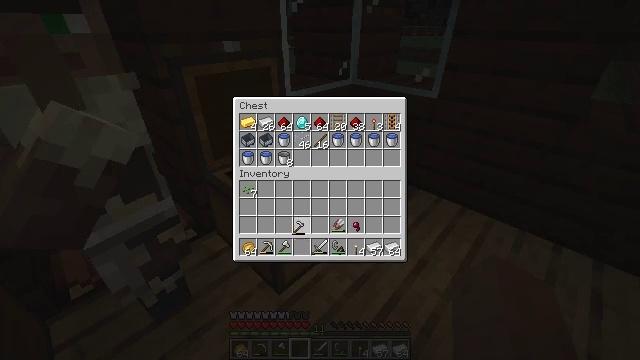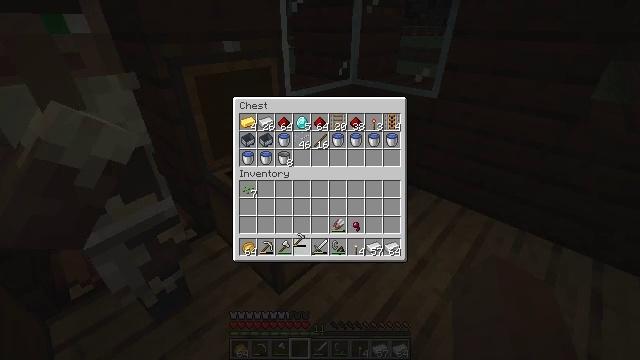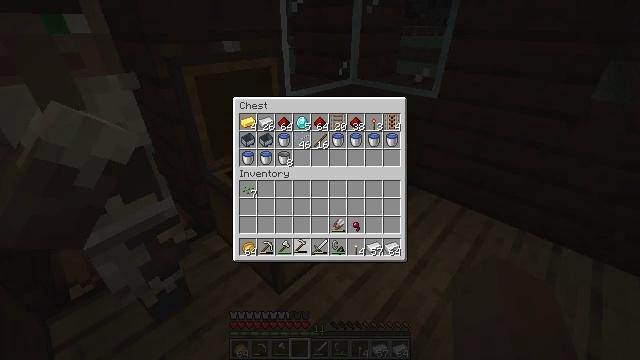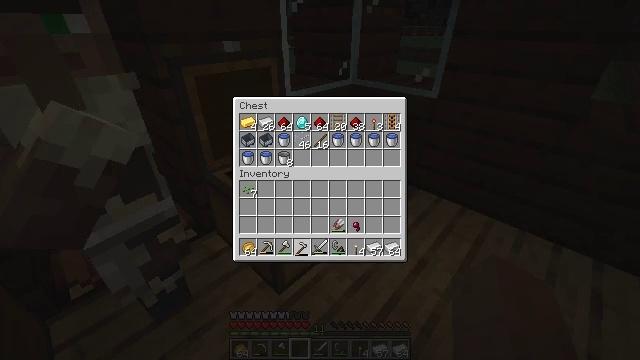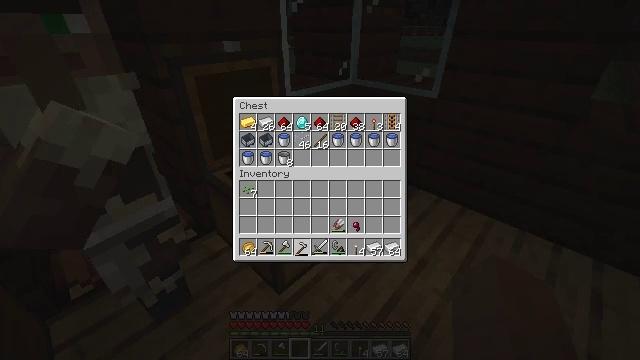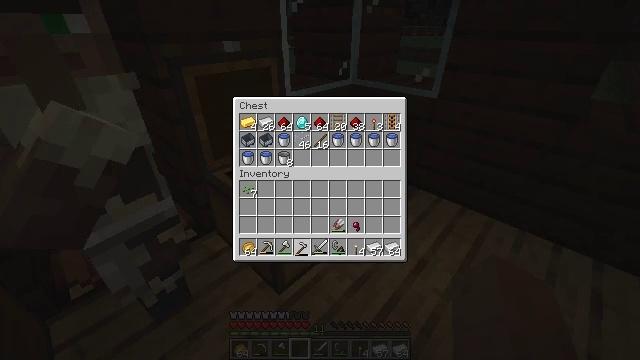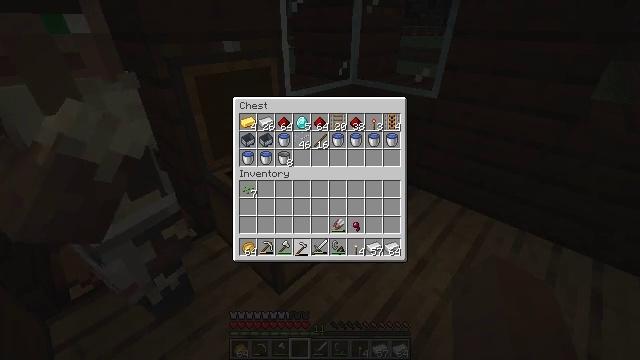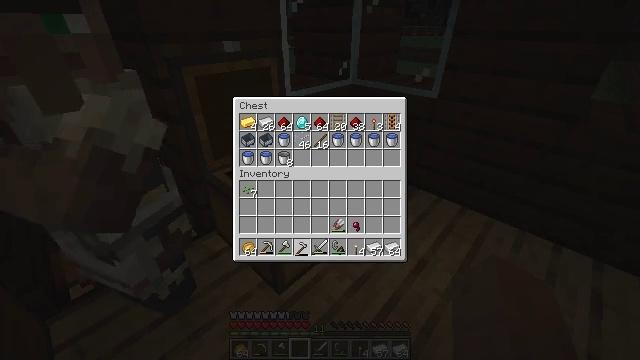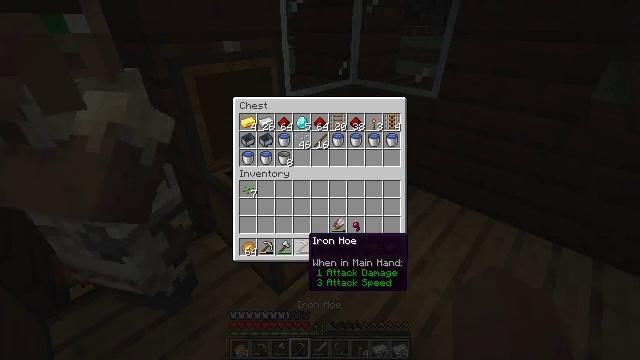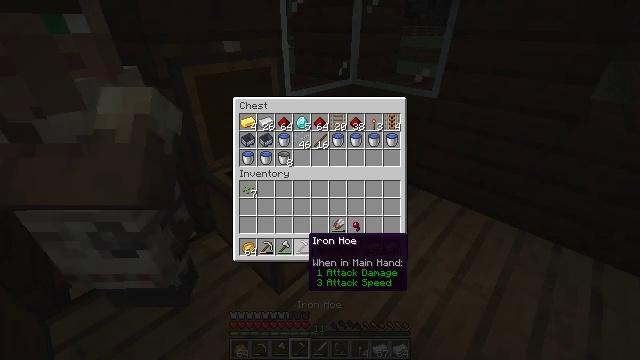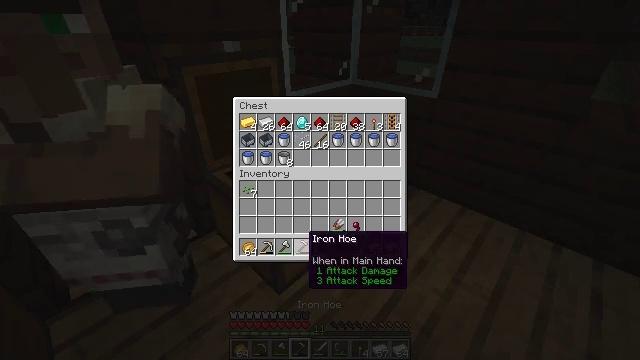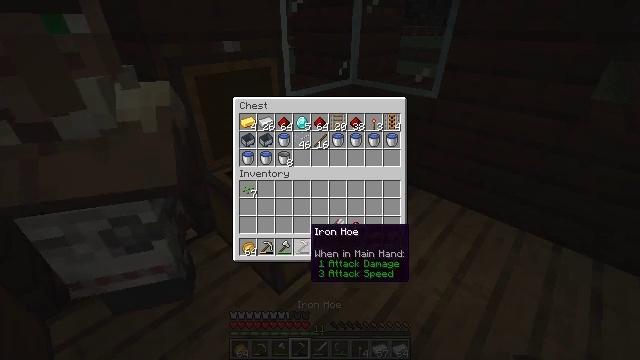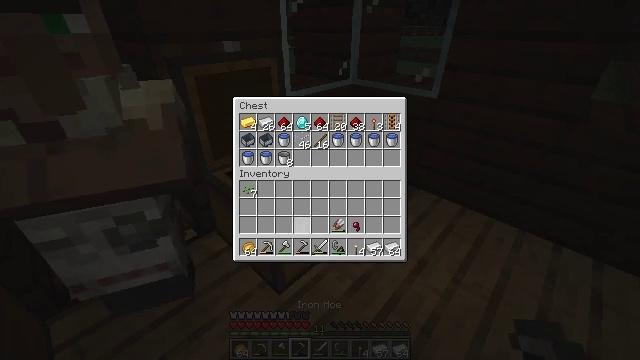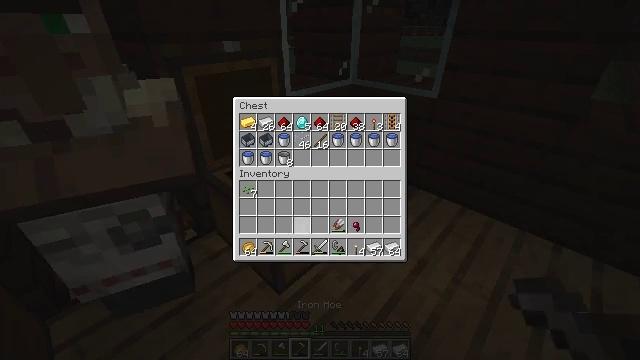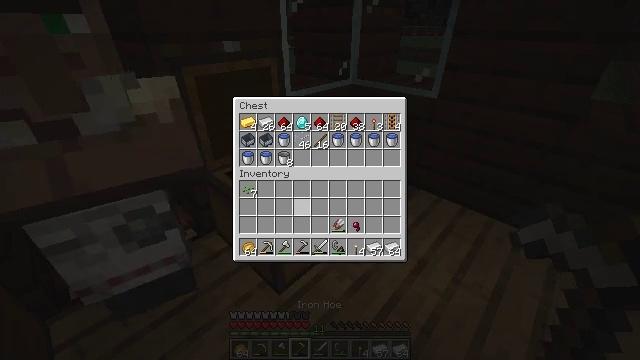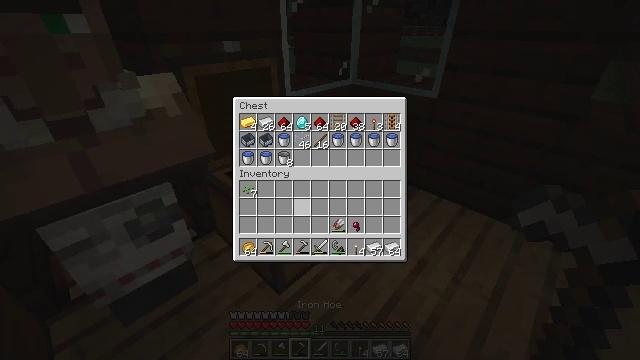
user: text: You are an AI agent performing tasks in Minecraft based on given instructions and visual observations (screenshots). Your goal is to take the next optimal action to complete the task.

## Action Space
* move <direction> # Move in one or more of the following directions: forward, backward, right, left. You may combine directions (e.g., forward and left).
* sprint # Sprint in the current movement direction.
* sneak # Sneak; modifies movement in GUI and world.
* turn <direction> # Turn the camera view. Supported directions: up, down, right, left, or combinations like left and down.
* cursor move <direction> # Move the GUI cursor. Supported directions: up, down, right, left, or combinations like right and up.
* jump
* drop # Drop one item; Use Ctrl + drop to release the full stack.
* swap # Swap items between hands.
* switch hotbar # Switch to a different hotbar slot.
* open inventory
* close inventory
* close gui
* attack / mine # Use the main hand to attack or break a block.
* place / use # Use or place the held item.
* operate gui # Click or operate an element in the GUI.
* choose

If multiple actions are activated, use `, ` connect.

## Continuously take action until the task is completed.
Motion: motion action
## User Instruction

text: Attack the ground to gather dirt.
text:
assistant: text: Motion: cursor move down, operate gui
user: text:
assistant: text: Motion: no_op
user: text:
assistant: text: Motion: no_op
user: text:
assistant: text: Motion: no_op
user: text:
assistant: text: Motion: no_op
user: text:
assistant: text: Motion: operate gui
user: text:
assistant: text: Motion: operate gui
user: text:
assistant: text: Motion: no_op
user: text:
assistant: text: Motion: no_op
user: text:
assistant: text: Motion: no_op
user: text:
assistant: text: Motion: cursor move up
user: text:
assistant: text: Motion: cursor move up
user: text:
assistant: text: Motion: cursor move up
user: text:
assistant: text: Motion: no_op
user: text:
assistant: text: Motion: no_op
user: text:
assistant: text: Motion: no_op
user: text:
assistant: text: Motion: no_op
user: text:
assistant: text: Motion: no_op
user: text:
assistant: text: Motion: no_op
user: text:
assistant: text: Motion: no_op
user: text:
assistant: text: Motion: no_op
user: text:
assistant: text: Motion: no_op
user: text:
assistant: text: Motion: no_op
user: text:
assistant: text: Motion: no_op
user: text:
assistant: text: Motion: no_op
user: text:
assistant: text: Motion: no_op
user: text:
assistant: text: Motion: no_op
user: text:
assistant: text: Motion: no_op
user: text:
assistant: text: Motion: no_op
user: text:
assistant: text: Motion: no_op